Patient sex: F
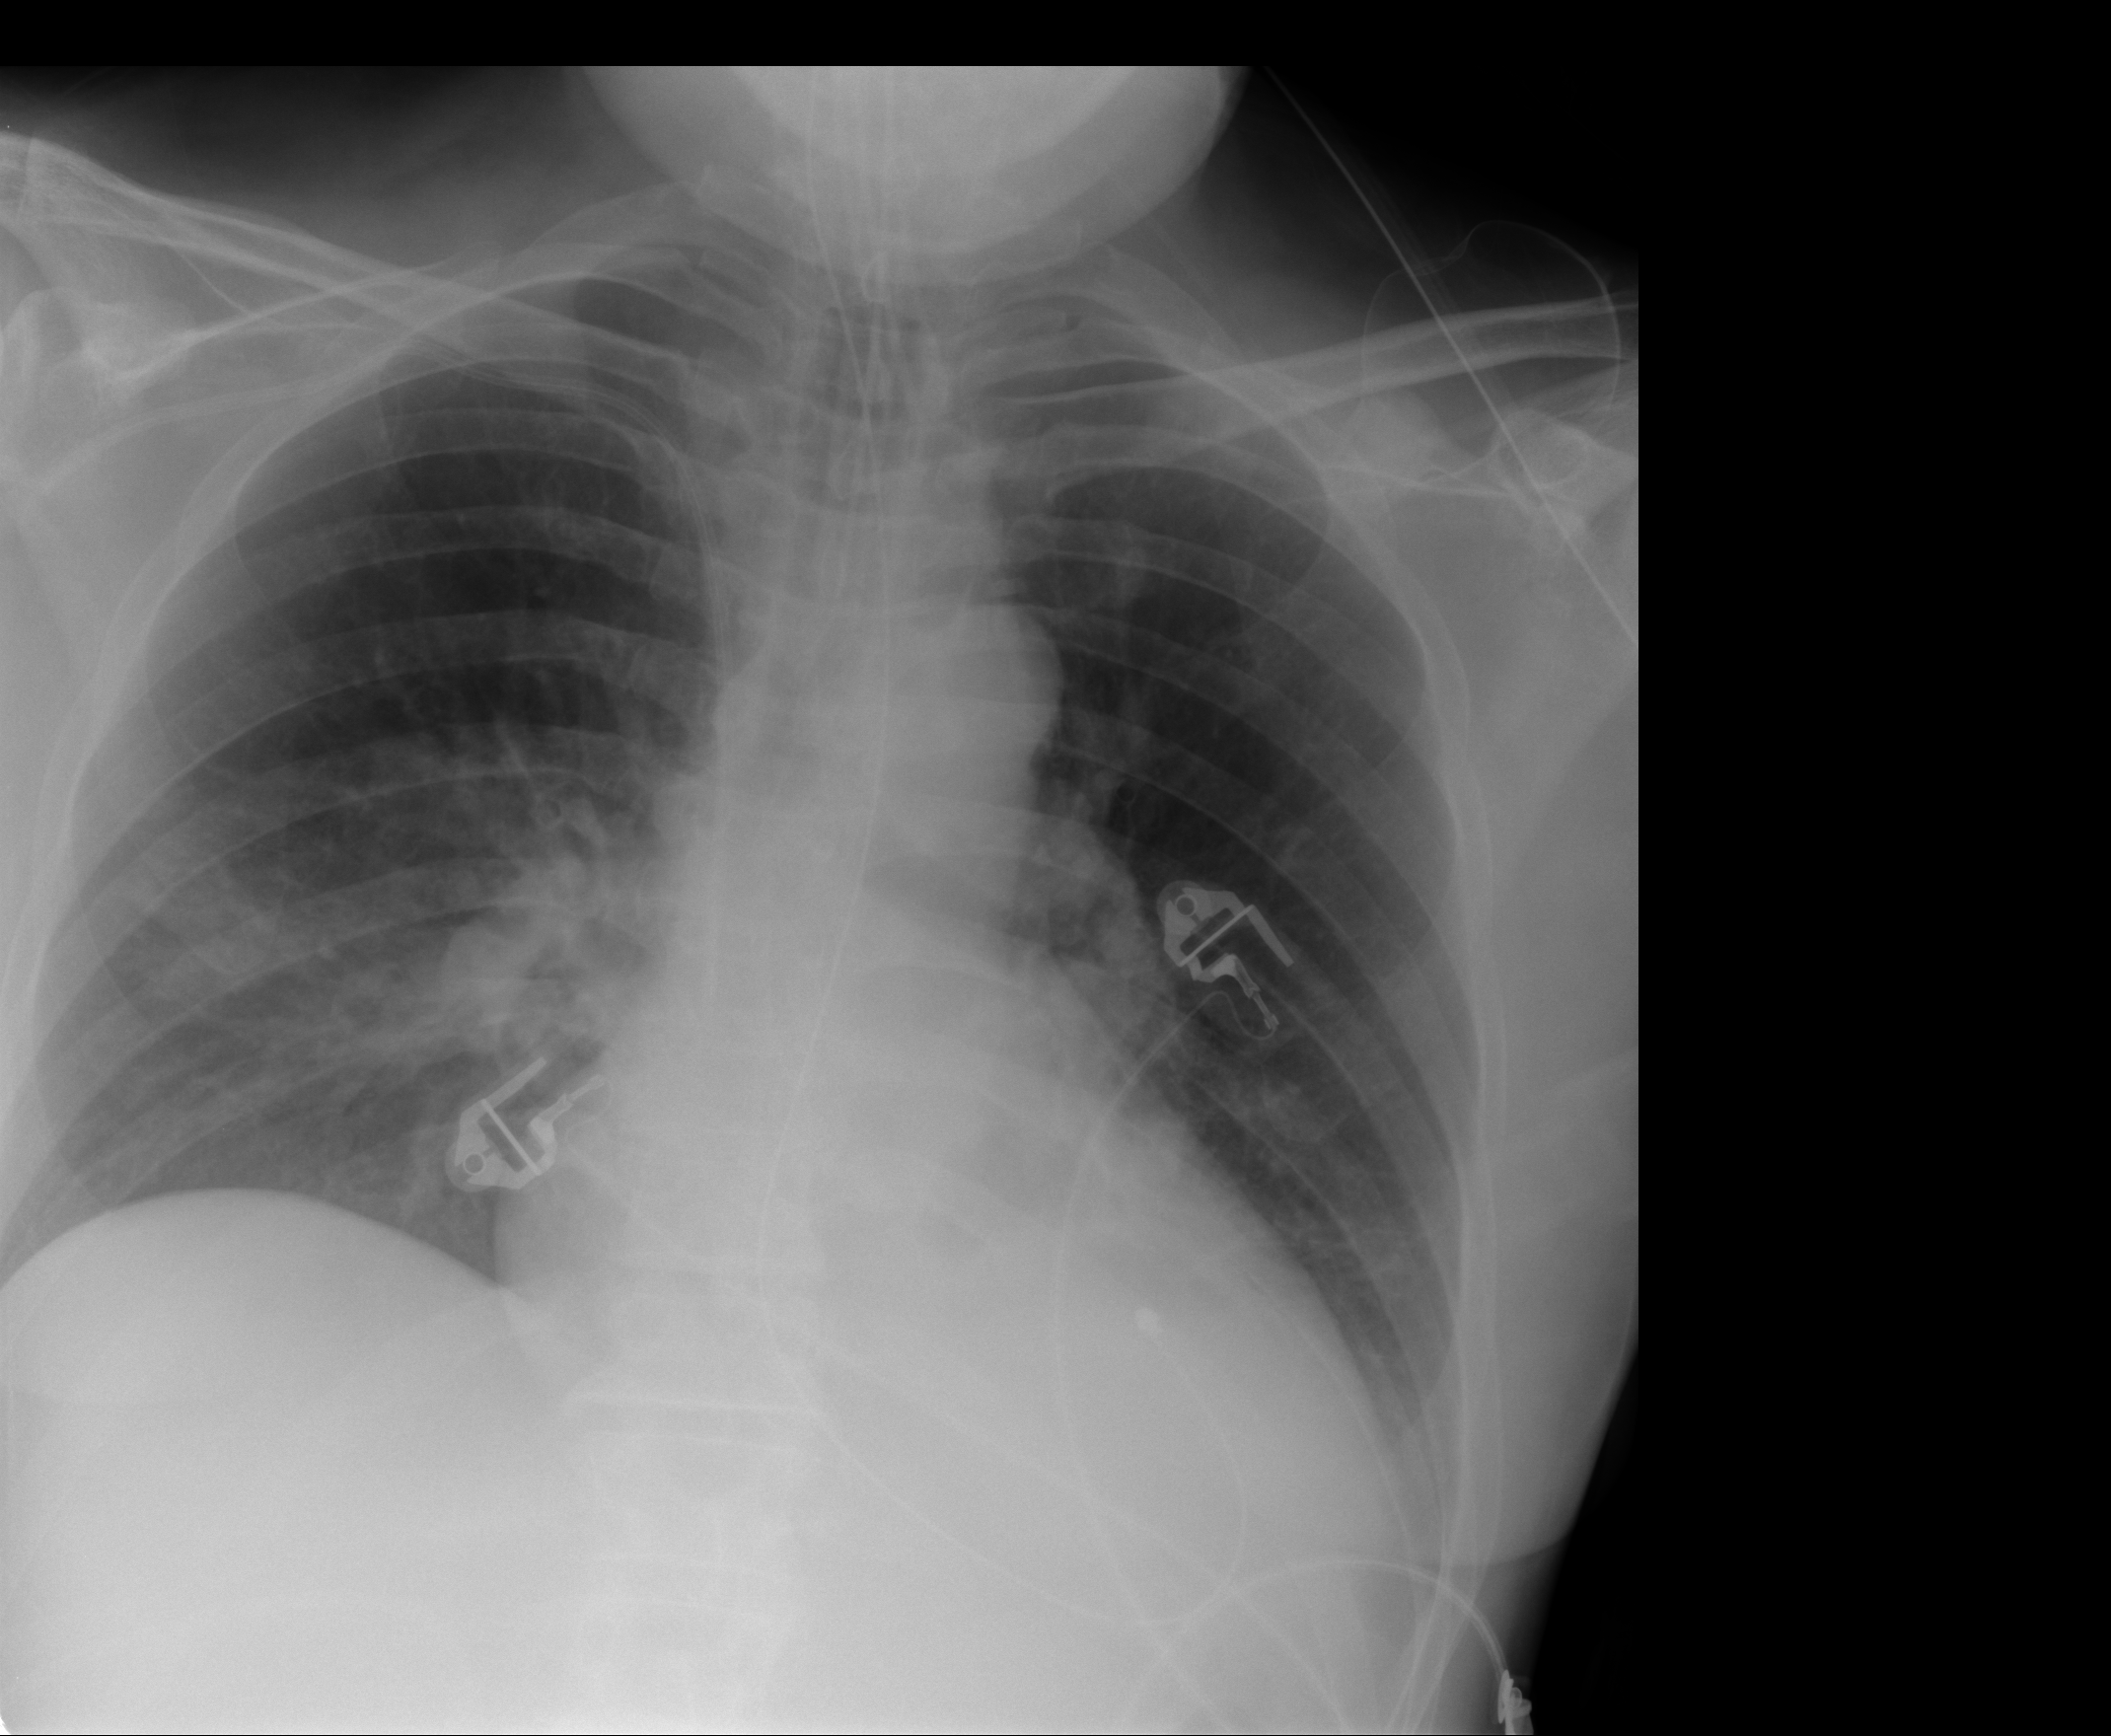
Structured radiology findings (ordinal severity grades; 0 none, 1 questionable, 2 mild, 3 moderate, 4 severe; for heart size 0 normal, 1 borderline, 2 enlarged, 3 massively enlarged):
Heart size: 0
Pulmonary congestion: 0
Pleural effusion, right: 0
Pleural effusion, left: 0
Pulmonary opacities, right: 2
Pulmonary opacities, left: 0
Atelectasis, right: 0
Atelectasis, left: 0